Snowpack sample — Buffalo Mountain, Silverthorne, Colorado, USA (2/22/26, 2:02 PM MST)
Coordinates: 39.622, -106.113
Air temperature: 33 °F
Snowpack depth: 63 cm
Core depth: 40 cm
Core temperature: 26.6 °F
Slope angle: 11°, slope face: 116°
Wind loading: low
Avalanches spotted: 0
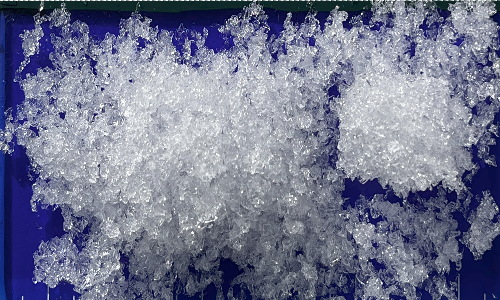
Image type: core
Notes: In a firebreak similar to site 1, minimal wind loading with no spotted avalanches (not many faces in view though)